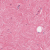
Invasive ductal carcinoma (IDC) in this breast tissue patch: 0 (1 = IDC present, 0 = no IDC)